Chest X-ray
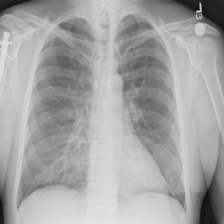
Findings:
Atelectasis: negative
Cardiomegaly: negative
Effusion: negative
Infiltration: negative
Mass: negative
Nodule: negative
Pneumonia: negative
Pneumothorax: negative
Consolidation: negative
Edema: negative
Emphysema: negative
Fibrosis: negative
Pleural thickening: negative
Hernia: negative